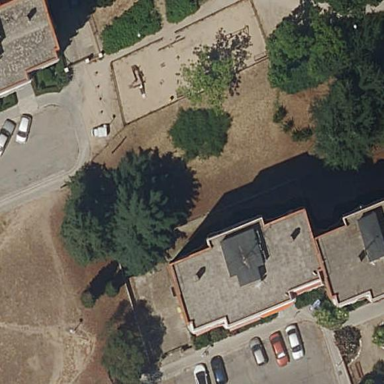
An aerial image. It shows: Garden that is leisure land.